Question: When was it released?
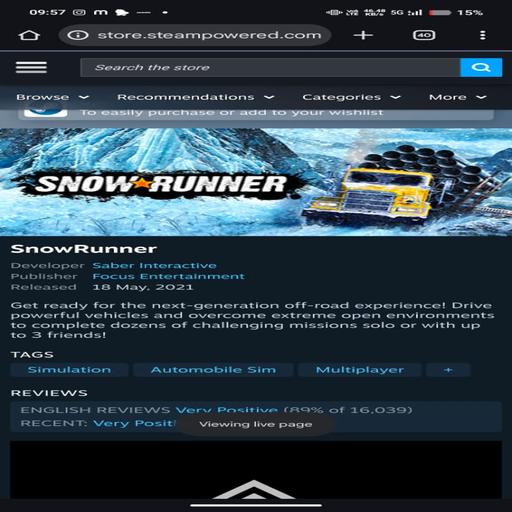
Answer:  18 May, 2021